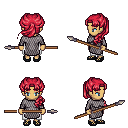
a pixel art fantasy rpg character, female body template, human, tanned skin, chain mail, white pants, ruby red princess hairstyle, ghillies, spear, four views (front, back, left, right), 2x2 character sprite sheet, small pixel art, hard edges, no anti-aliasing